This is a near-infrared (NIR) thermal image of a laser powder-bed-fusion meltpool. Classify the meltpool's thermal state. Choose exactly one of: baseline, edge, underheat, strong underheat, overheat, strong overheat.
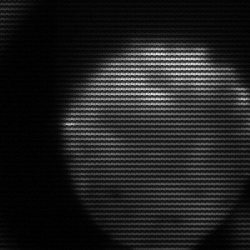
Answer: edge